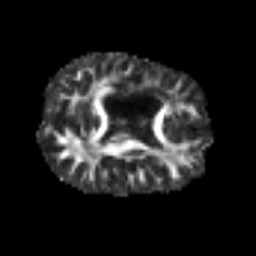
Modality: FA
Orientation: axial
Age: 40
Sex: female
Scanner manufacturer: siemens
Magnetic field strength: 3 T
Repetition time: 6.1 s
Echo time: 0.101 s